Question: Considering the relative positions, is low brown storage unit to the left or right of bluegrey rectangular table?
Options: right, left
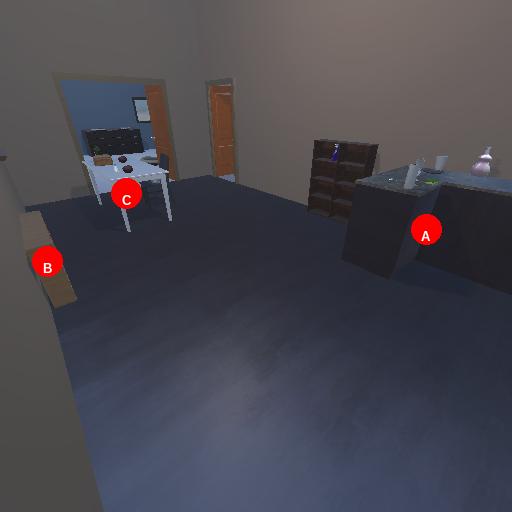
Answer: right